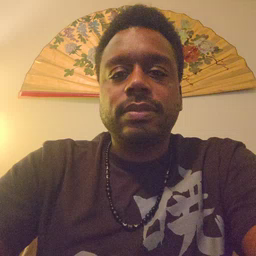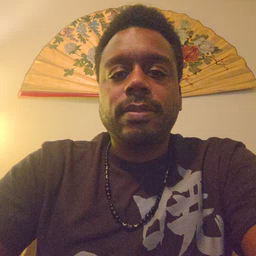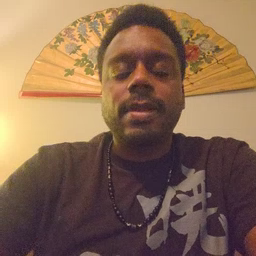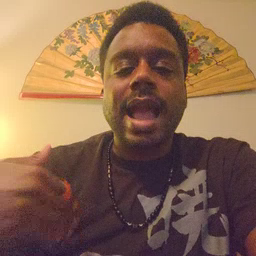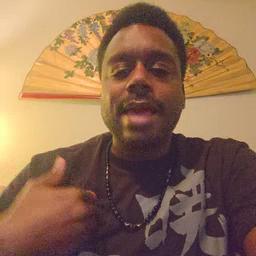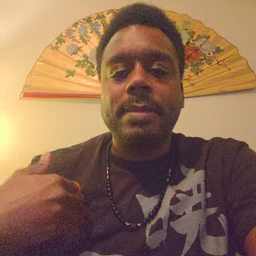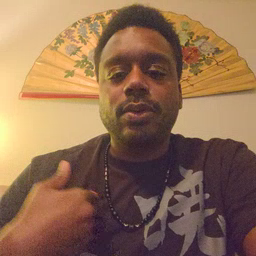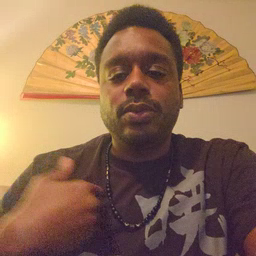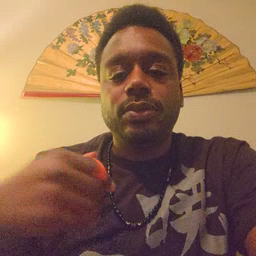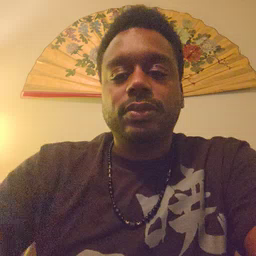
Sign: animal